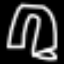
Label: pants